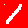
Digit: 1